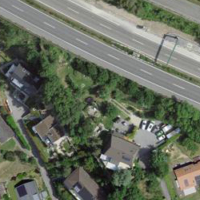
EUNIS habitat code: 57
Species observed at this site:
Aegopodium podagraria
Milvus migrans